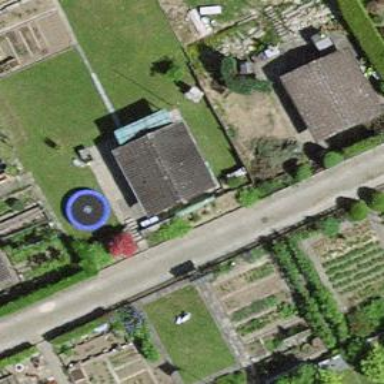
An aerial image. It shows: Allotment house.